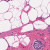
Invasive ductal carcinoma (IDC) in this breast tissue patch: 0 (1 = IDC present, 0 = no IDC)